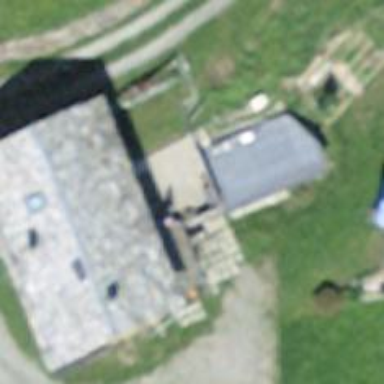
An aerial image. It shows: Farm auxiliary building.